Field crop: maize
Growth stage: 2
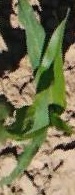
Species: maize